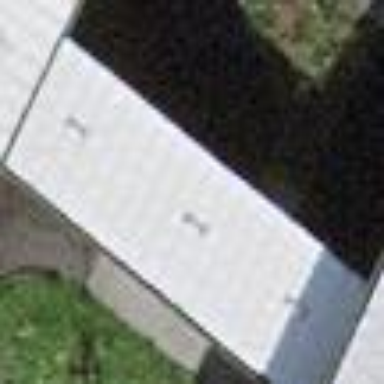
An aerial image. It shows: View of roof of building.